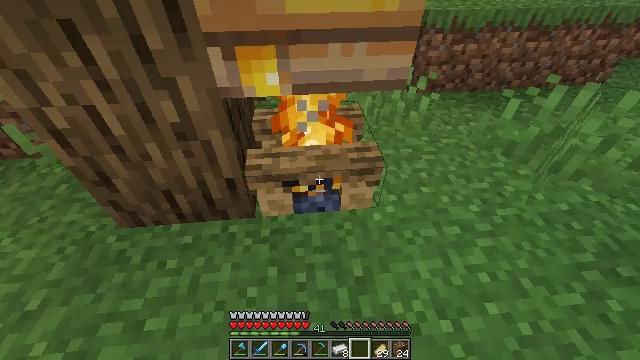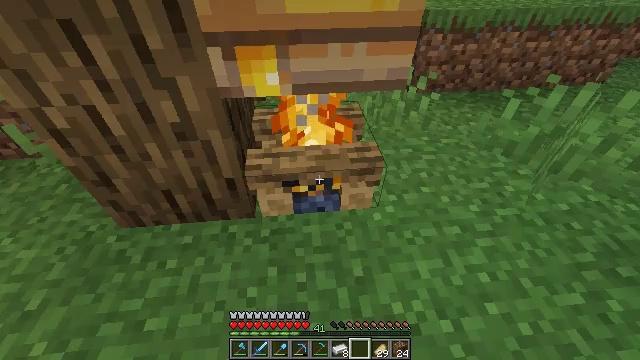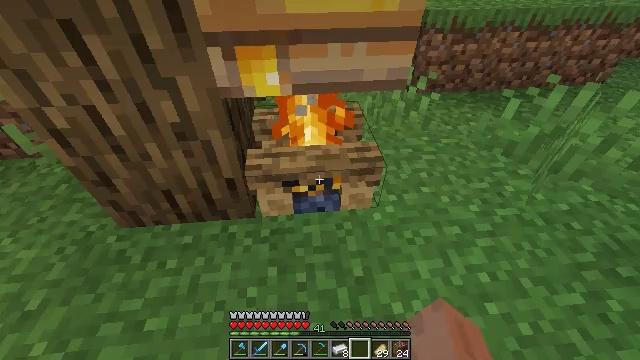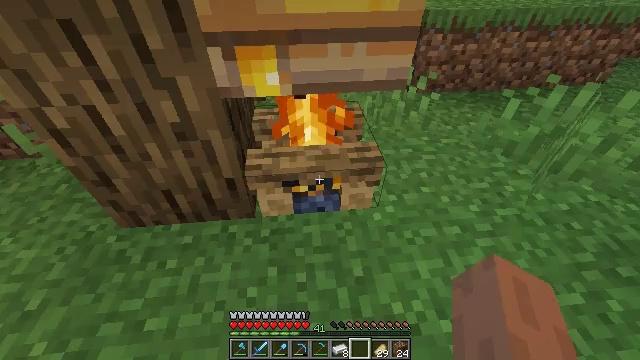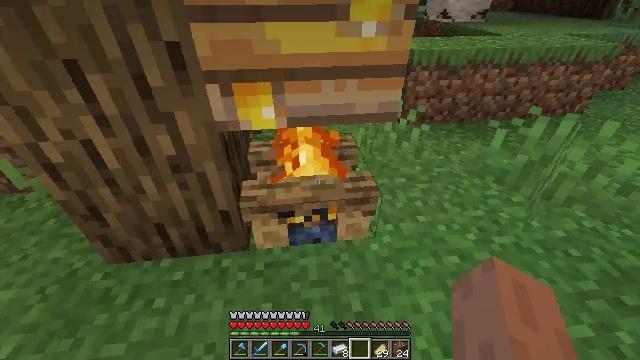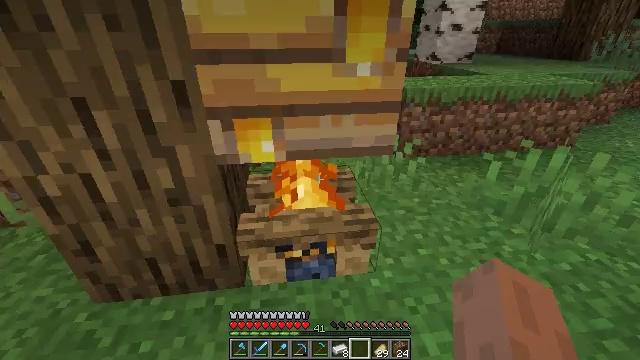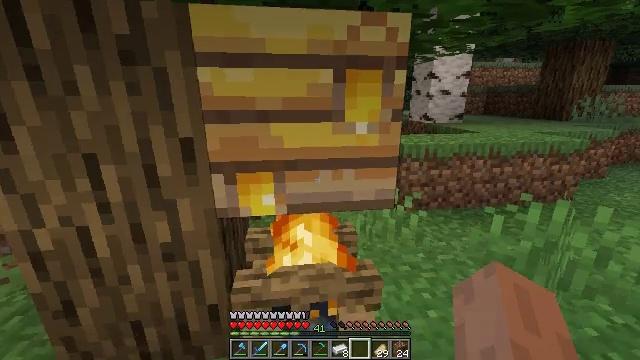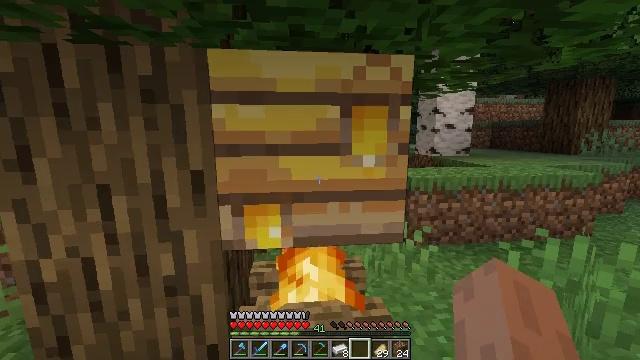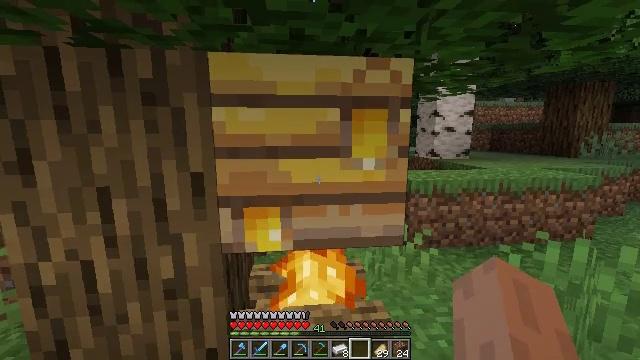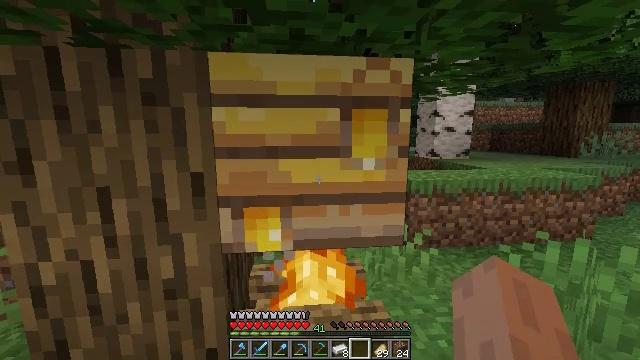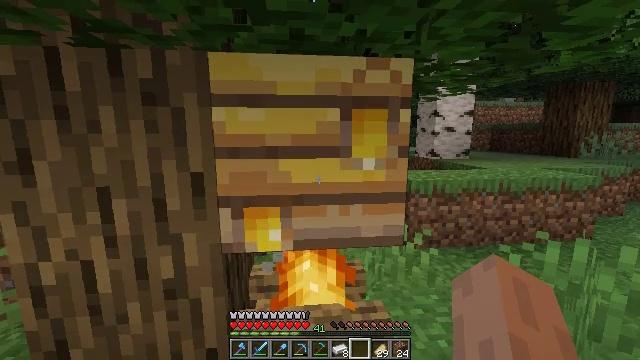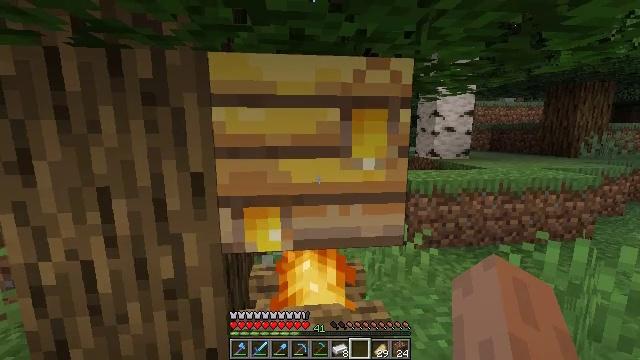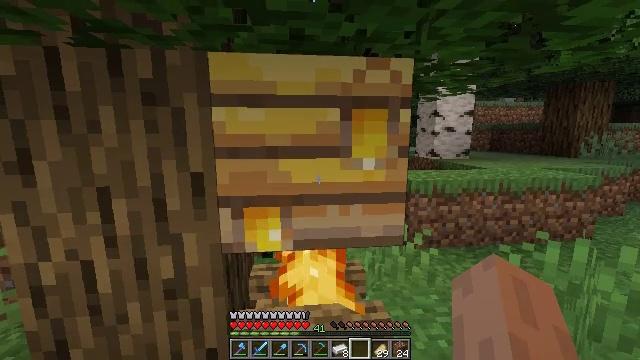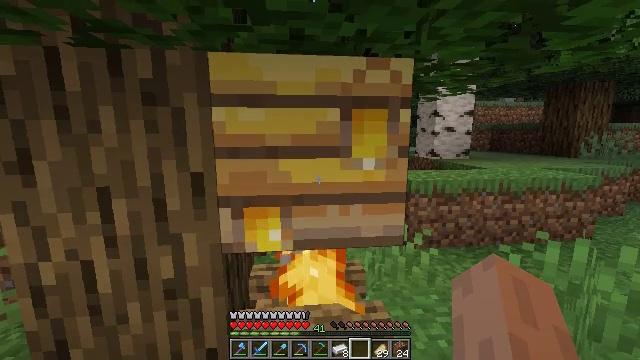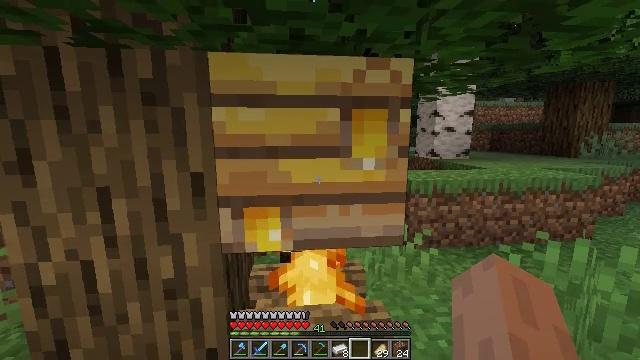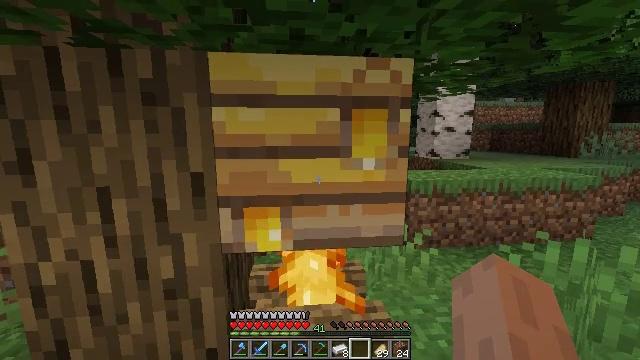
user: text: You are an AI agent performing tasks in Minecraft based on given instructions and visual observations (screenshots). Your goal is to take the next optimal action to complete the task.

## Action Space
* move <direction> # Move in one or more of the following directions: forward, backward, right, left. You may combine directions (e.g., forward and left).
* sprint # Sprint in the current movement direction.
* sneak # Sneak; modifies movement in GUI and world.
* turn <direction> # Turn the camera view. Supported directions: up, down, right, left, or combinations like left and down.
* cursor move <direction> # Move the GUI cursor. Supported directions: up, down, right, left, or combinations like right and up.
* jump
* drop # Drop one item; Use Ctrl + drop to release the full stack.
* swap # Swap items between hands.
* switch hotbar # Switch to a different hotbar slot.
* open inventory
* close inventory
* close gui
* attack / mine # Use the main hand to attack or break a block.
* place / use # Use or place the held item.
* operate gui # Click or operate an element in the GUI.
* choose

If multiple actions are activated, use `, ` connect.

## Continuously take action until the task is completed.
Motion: motion action
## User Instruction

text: Mine the sweet berry bush.
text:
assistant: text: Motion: no_op
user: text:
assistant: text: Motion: no_op
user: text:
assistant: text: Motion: no_op
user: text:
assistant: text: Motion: turn right and up
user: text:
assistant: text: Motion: turn up
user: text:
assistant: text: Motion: turn up
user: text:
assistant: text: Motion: turn left and up
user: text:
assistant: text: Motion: no_op
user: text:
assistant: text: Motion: no_op
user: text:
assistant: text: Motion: no_op
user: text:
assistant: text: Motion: no_op
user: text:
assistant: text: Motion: no_op
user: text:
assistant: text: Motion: no_op
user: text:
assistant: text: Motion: no_op
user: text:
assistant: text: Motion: no_op
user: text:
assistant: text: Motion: no_op
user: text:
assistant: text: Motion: no_op
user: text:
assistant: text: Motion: no_op
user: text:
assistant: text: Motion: no_op
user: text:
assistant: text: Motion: move back
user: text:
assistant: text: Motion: move back
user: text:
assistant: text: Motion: move back
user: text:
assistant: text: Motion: move back
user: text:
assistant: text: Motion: move back
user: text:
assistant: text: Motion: turn left and up
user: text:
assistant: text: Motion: move right, turn left
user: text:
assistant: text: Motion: move right
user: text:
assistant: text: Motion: no_op
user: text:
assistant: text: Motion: turn left
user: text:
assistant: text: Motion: turn left